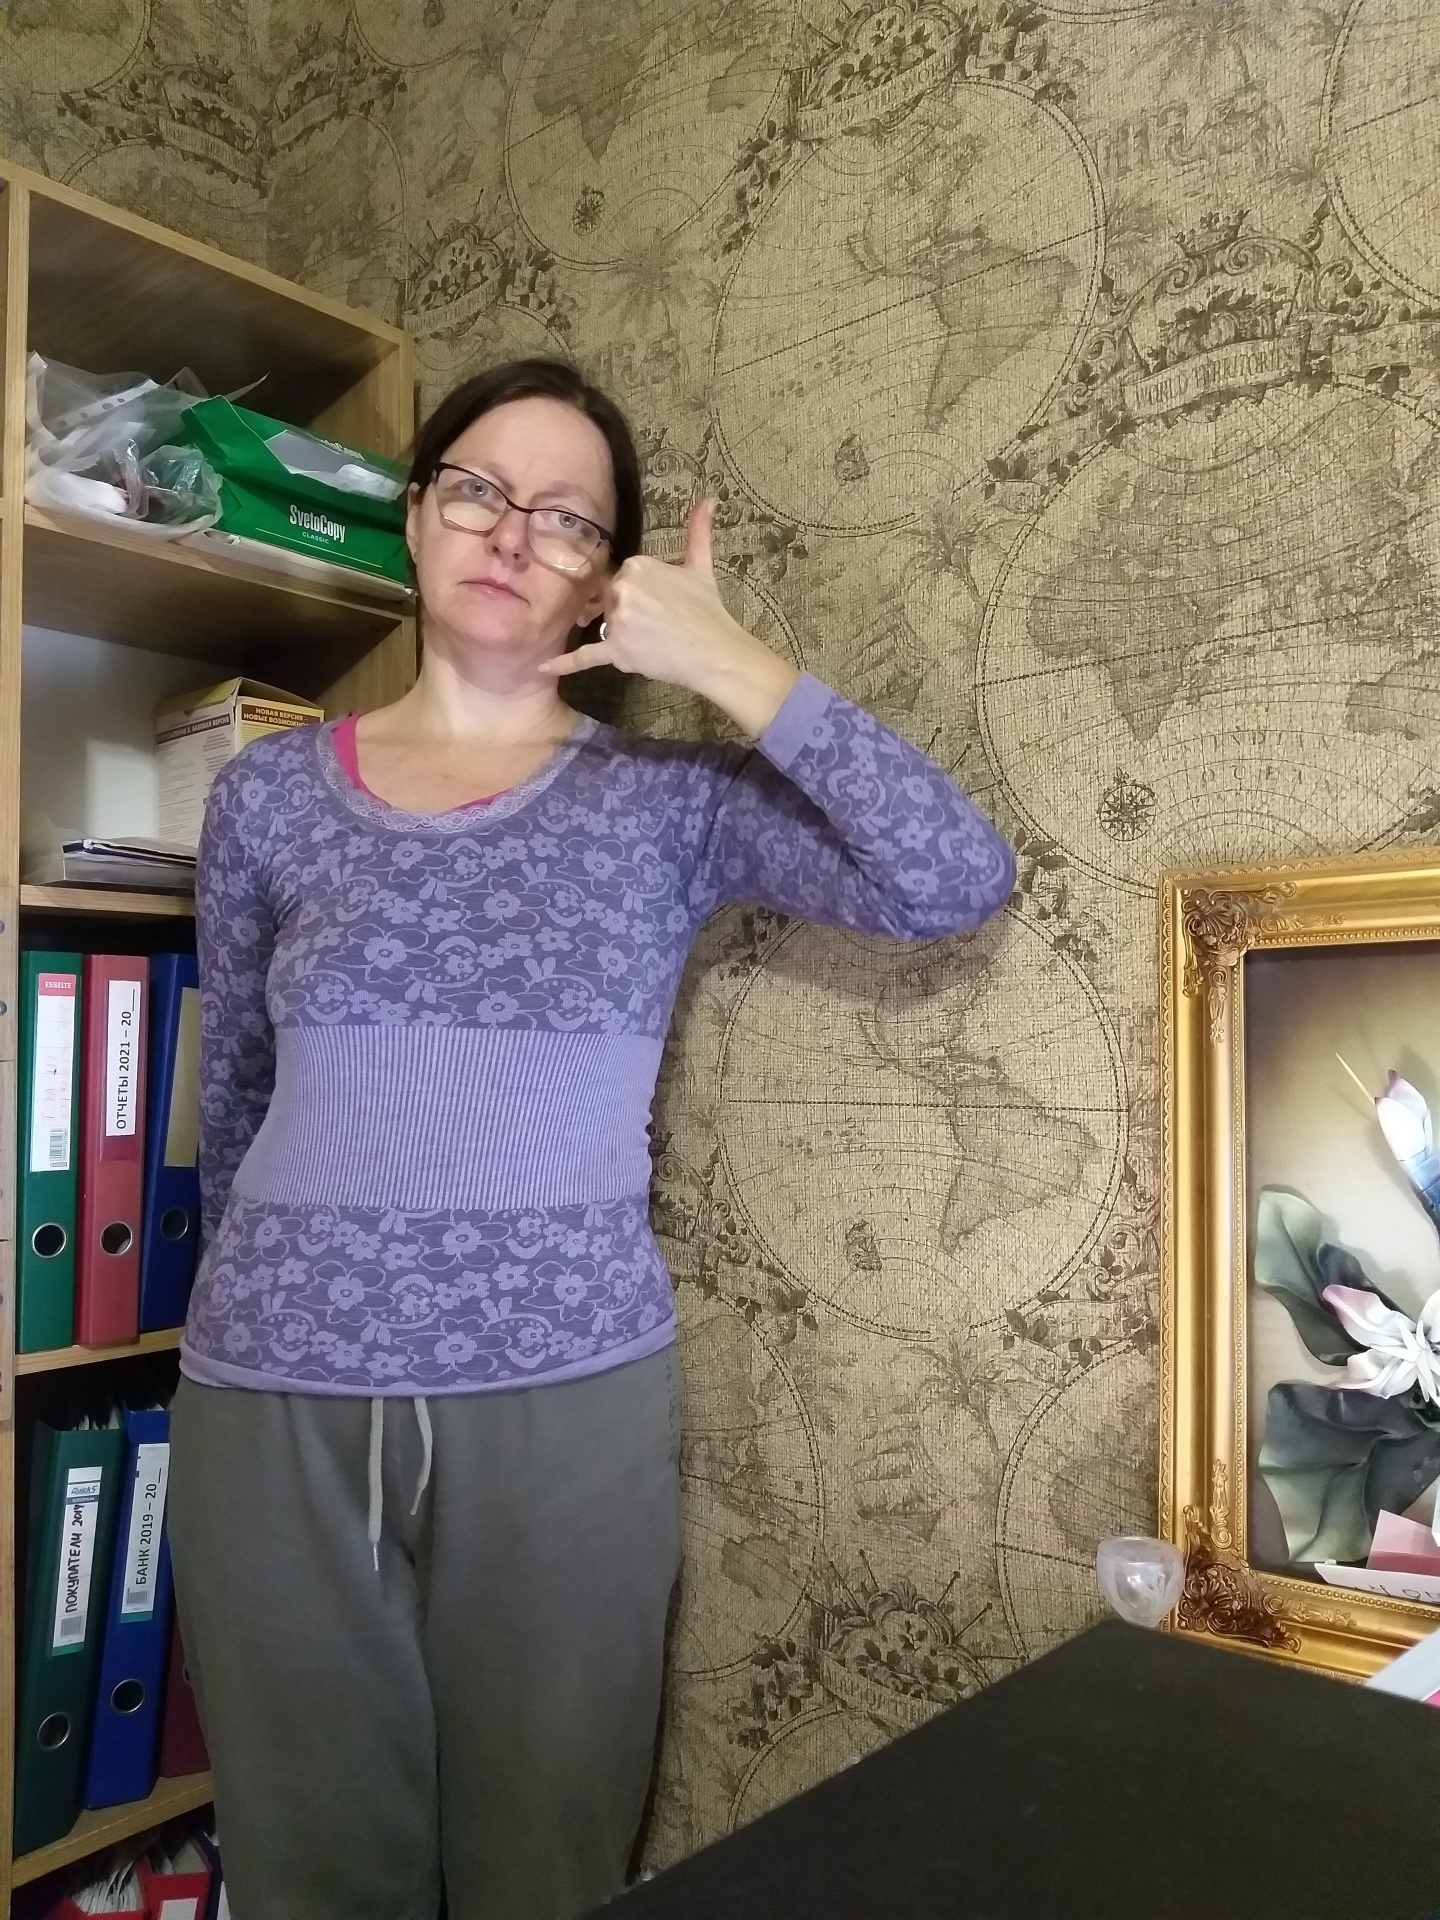
Label: clear